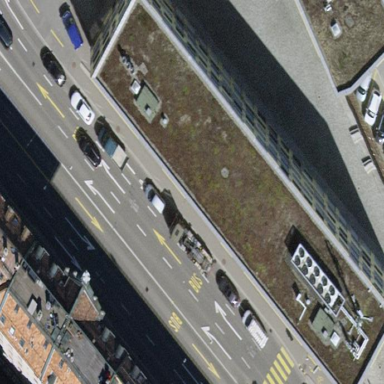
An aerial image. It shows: Office building.